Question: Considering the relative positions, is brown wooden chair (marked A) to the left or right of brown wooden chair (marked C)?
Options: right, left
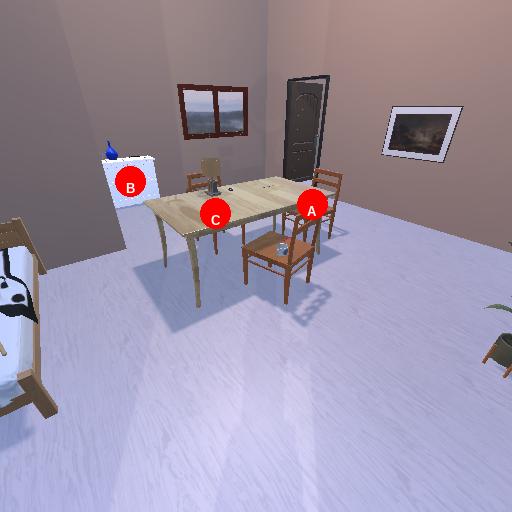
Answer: right